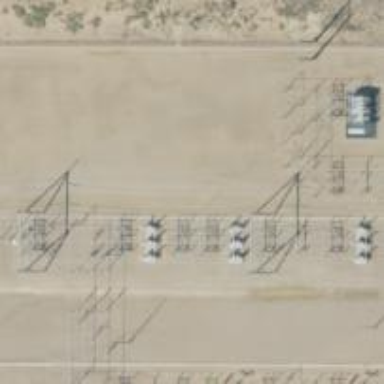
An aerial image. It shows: Switch for power supply.